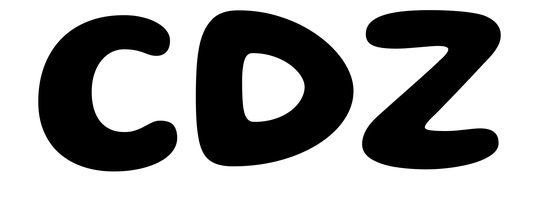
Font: Gluten_SemiBold